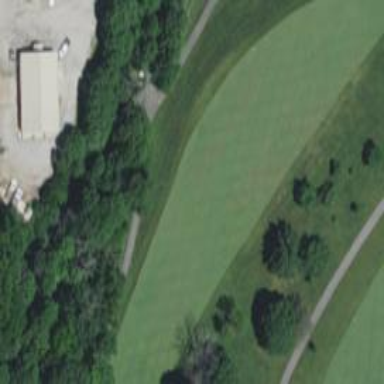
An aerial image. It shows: Golf hole.